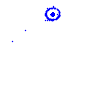
Particle: kaon